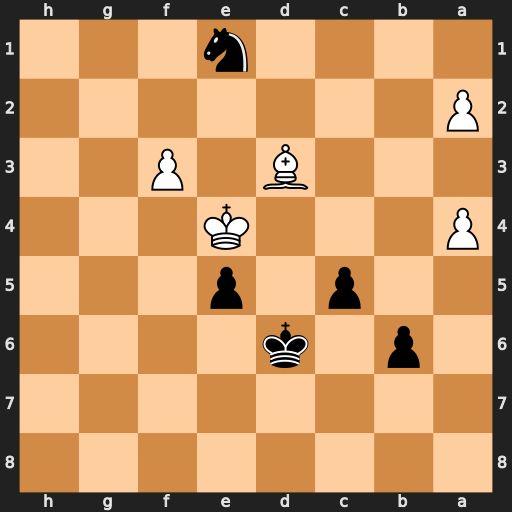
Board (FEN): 8/8/1p1k4/2p1p3/P3K3/3B1P2/P7/4n3
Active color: b
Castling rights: -
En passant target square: -
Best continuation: Nxd3 Kxd3 Kd5 Kc3 c4